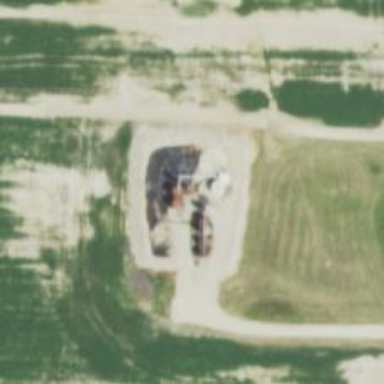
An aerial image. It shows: Storage tank with man-made structure.